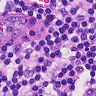
Metastatic tissue present: no